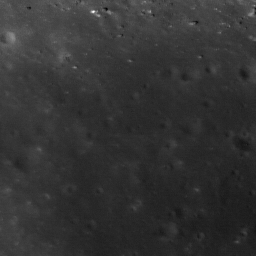
Host type: background_regolith
Lunar coordinates: latitude nan, longitude nan